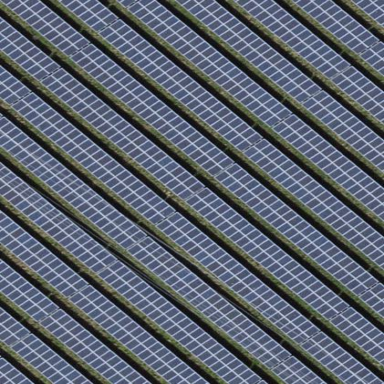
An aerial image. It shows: Solar power generator using photovoltaic method with solar photovoltaic panel types.